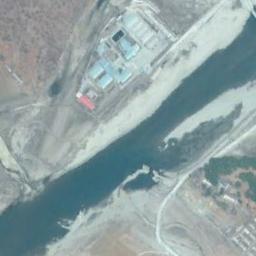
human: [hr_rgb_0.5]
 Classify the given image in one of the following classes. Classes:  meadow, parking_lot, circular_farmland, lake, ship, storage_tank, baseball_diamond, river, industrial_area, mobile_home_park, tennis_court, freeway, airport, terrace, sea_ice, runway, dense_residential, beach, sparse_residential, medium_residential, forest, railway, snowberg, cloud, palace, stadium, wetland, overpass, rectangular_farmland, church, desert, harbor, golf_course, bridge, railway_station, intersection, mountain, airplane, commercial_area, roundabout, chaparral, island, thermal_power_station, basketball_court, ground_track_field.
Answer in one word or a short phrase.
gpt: river